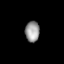
Tissue: lung
Cell type: Epithelial cells
Senescence score: 0.2179
Nuclear area (px): 292
Mean DAPI intensity: 151.716